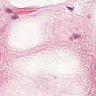
Metastatic tissue present: no